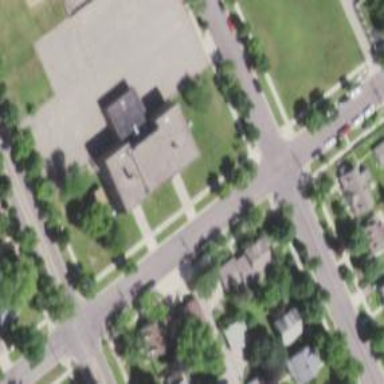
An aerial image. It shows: Residential road with separate sidewalk.